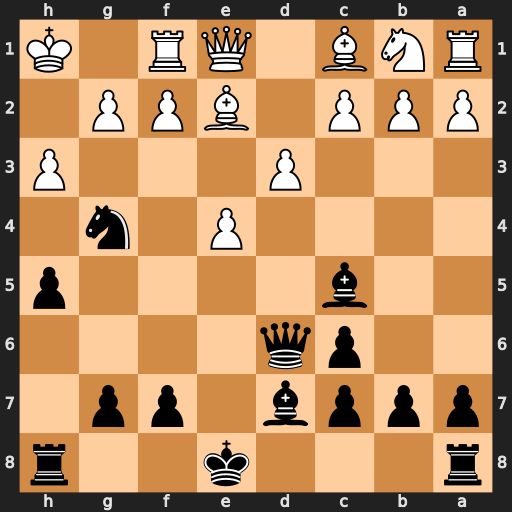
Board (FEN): r3k2r/pppb1pp1/2pq4/2b4p/4P1n1/3P3P/PPP1BPP1/RNB1QR1K
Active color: b
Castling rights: kq
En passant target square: -
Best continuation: Qh2#